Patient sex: F
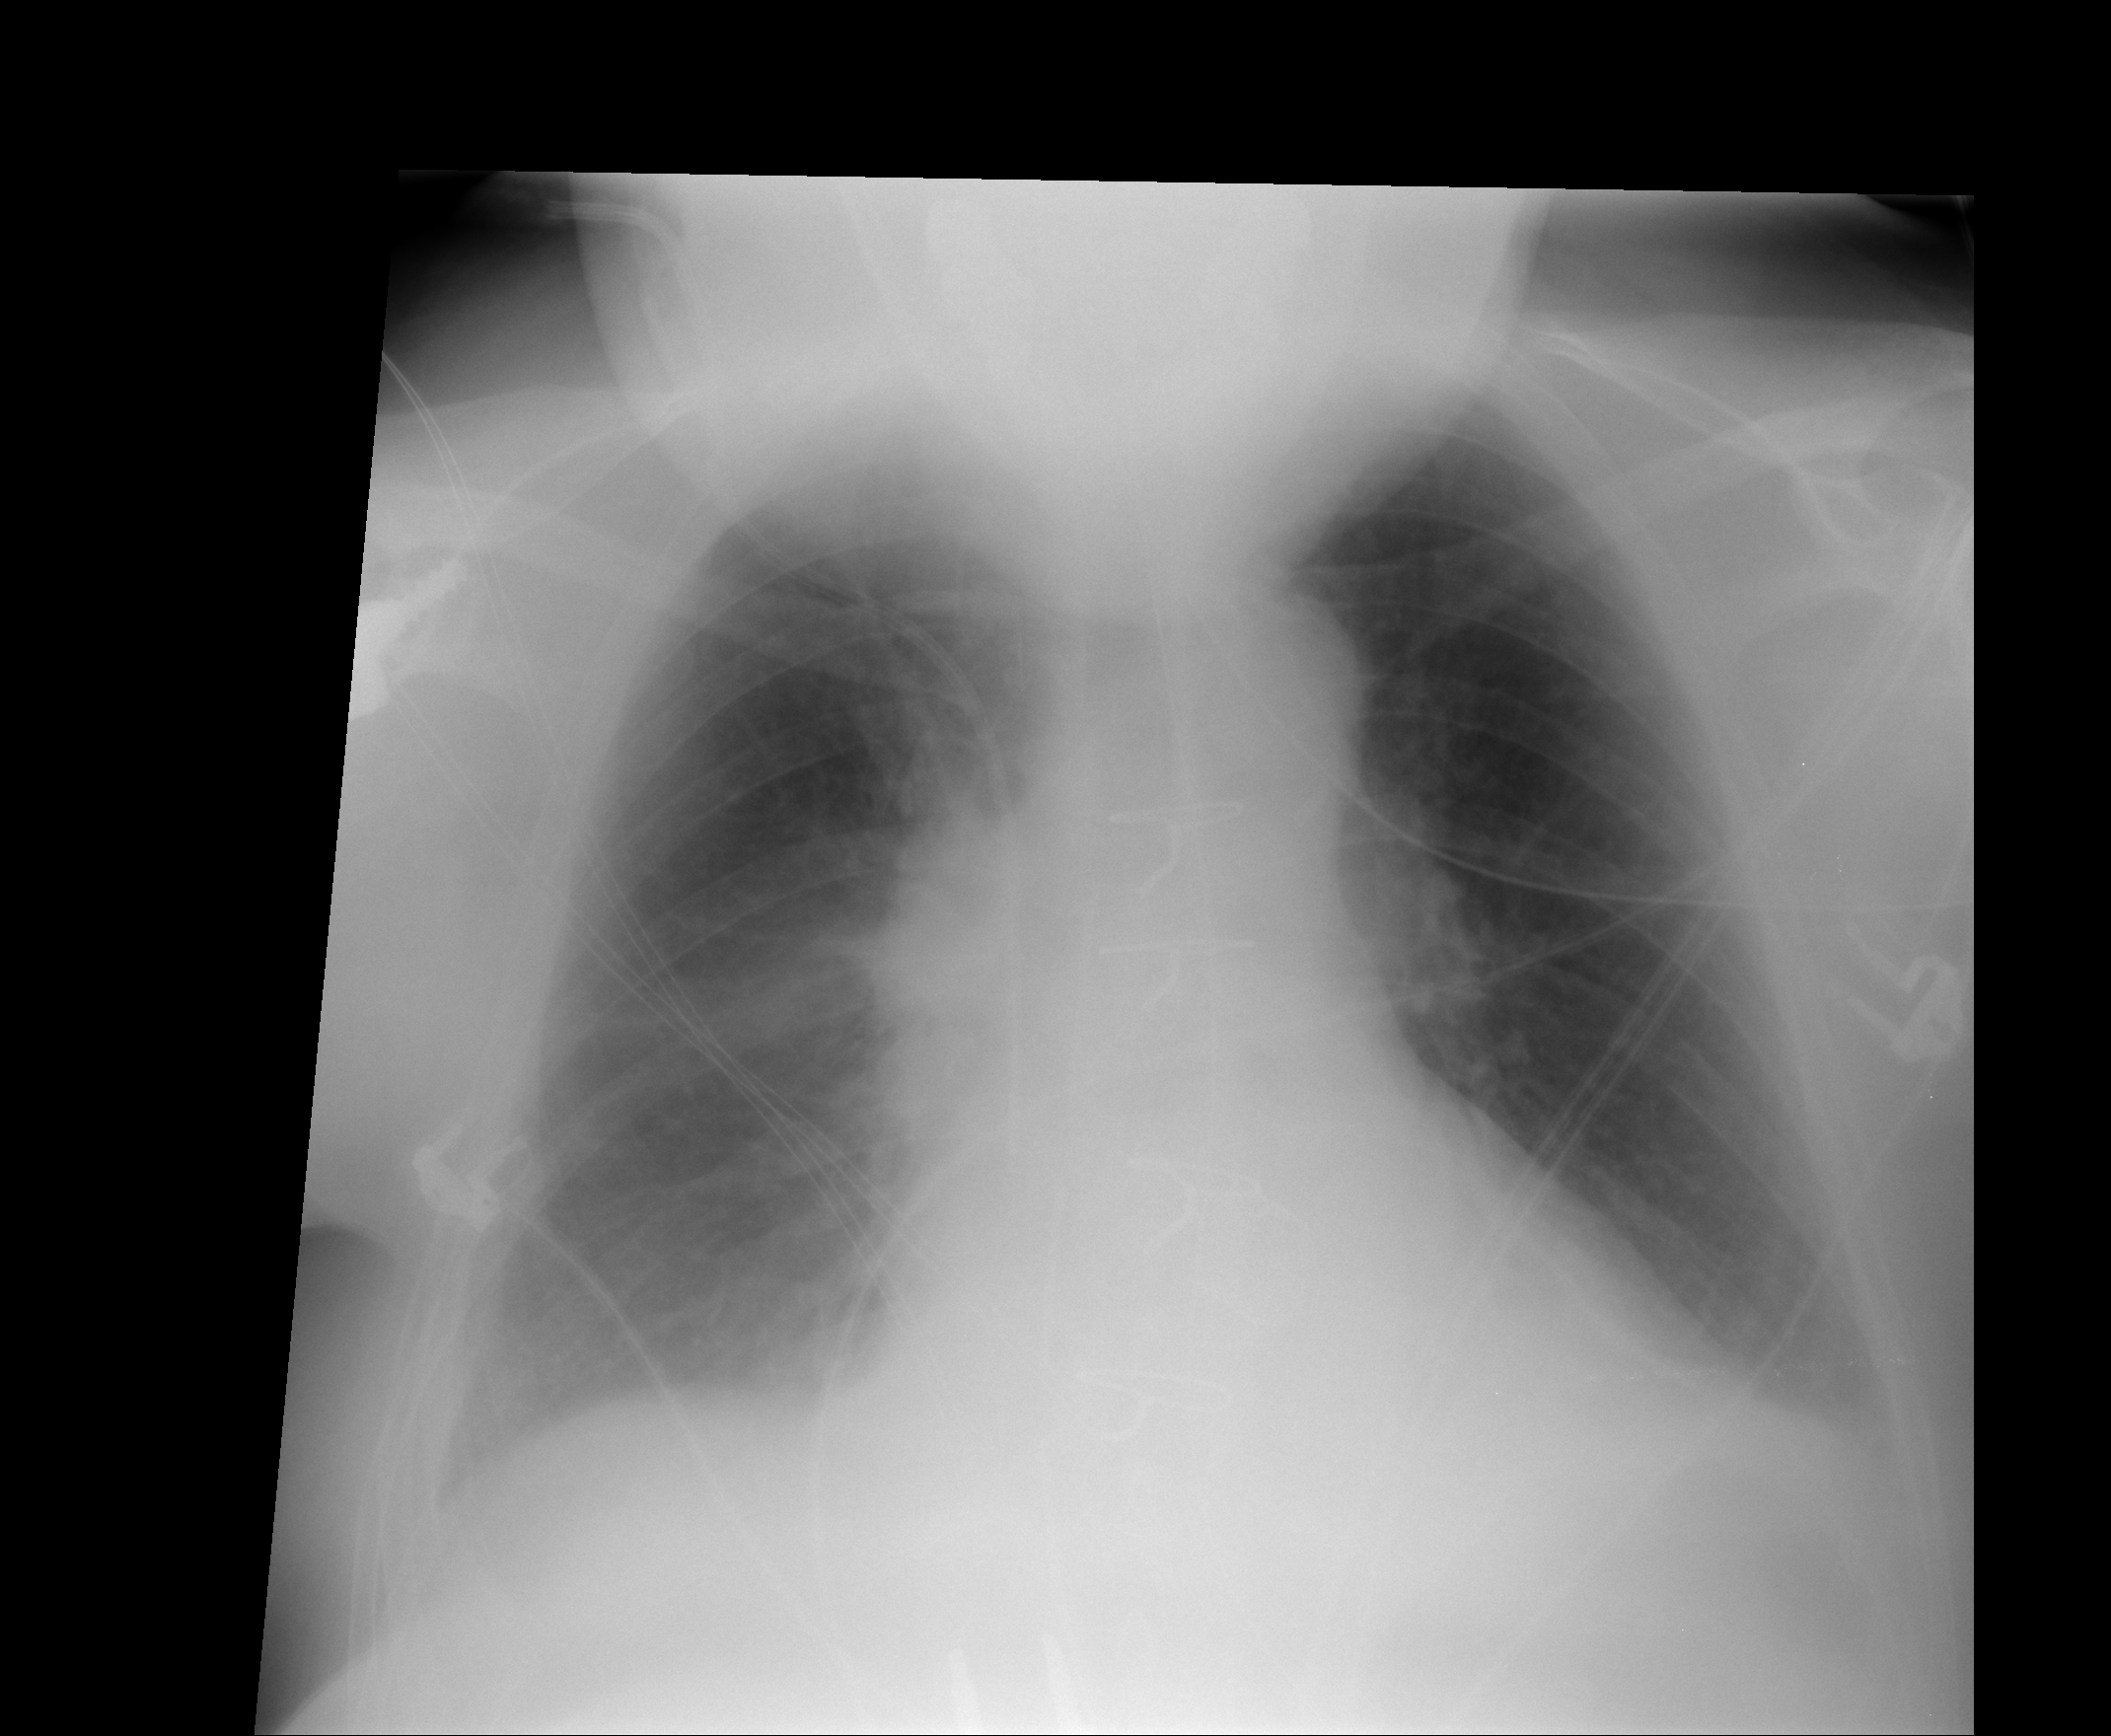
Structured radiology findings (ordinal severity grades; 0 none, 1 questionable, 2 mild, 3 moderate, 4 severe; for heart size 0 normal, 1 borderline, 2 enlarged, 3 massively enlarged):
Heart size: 1
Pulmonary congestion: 2
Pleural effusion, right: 2
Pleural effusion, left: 2
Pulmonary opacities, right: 0
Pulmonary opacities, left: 0
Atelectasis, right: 1
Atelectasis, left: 1